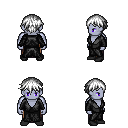
a pixel art fantasy rpg character, male body template, dark elf, purple skin, gray robe, robe skirt, white short bangs hairstyle, black shoes, four views (front, back, left, right), 2x2 character sprite sheet, small pixel art, hard edges, no anti-aliasing